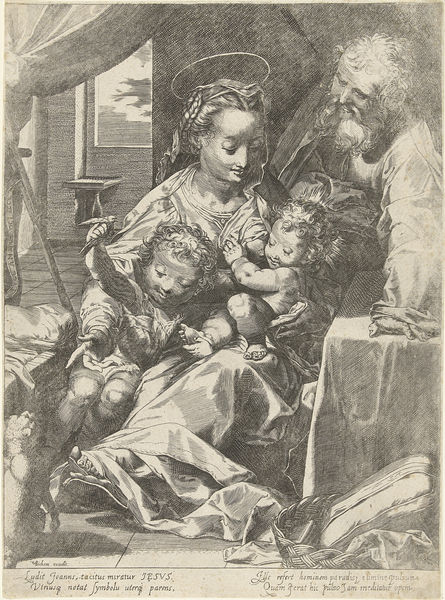
Titel: Heilige Familie met Johannes de Doper en kat (Madonna del Gatto)
Künstler: Cornelis Cort
Standort: Amsterdam
Institution: Rijksmuseum
Schlagwörter: mann, vogel, weiß, menschen, brust, busen, fenster, kleid, köpfe, licht, schwarz, tisch, bart, jung, falten, johannes, vorhang, gewand, interieur, decke, hübsch, locken, kinder, schrift, baby, kissen, stillen, druck, schraffur, stich, text, heiligenschein, nimbus, christus, jesus, maria, madonna, josef, legende, ind, jesuskind, kreuzstab, zimer, anna selbdritt, #familie, fenster grafik, ein heiligenschein, vielleicht maria mit zwei kindern, sie haben genug zu essen, ein brotkorb, der großvater